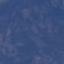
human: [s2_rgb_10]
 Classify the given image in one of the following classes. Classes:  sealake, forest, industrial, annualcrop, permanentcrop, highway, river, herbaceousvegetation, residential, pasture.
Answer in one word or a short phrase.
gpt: HerbaceousVegetation